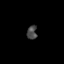
Tissue: prostate
Cell type: T cells
Senescence score: 0.2605
Nuclear area (px): 133
Mean DAPI intensity: 73.481